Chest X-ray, AP view. Patient: 33 years old, sex M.
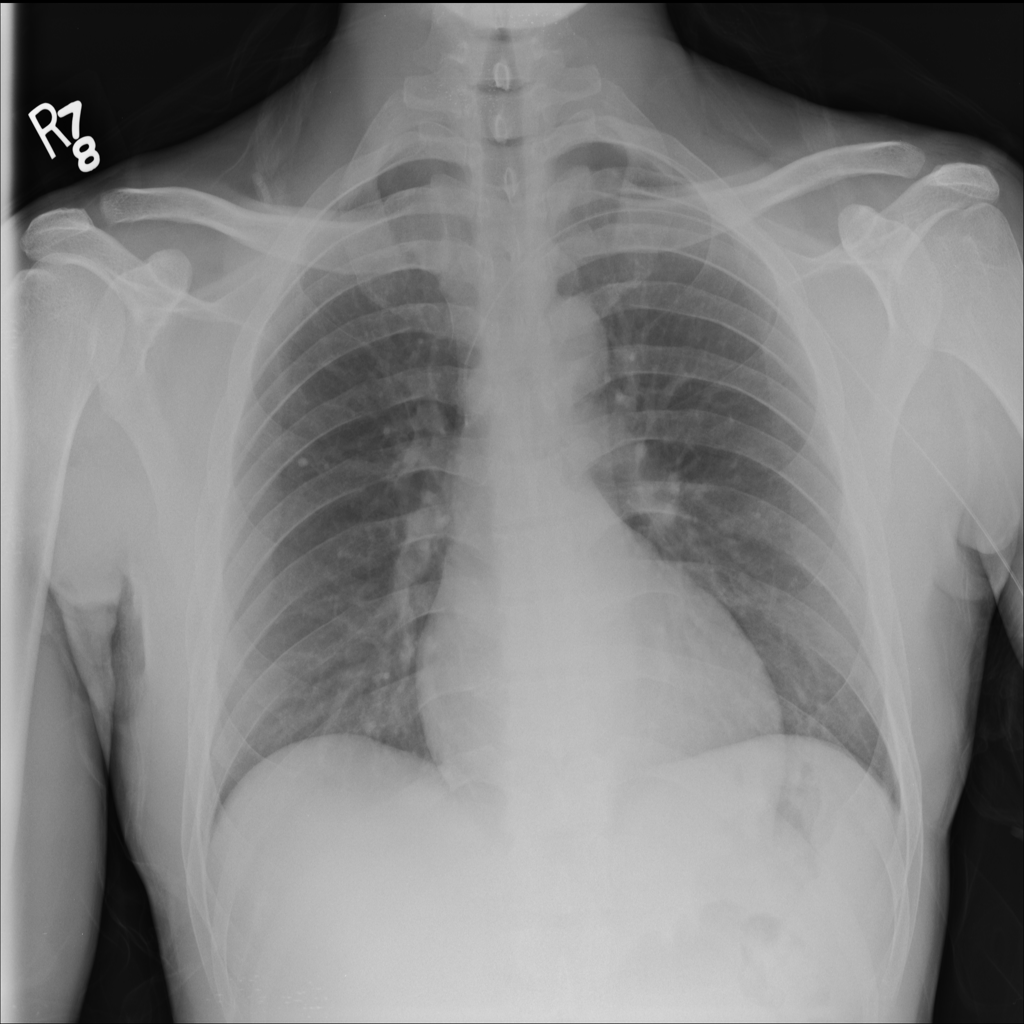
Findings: No Finding